Field crop: maize
Growth stage: 2
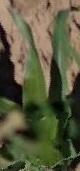
Species: maize